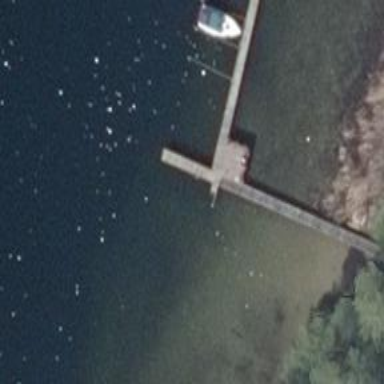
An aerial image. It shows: Man-made pier.